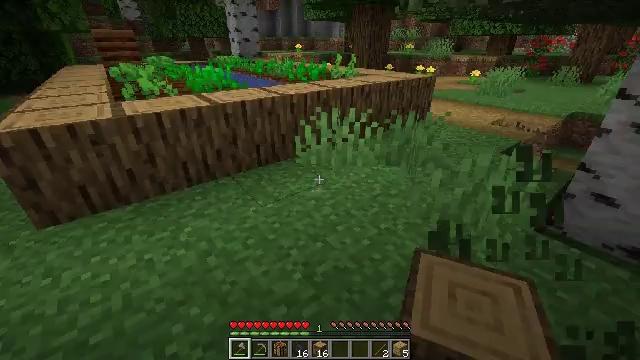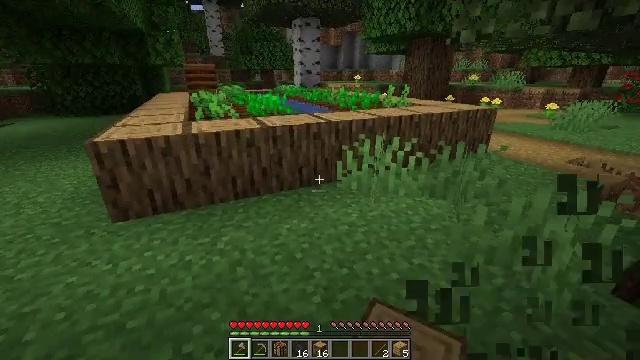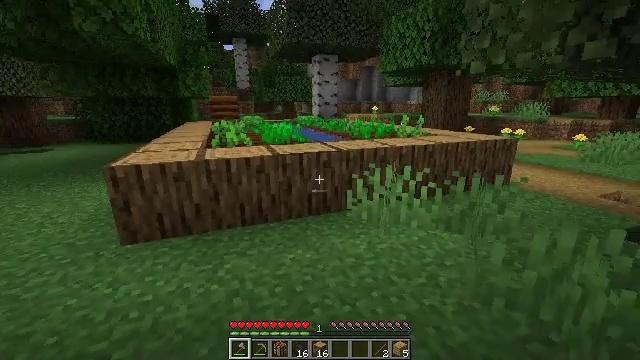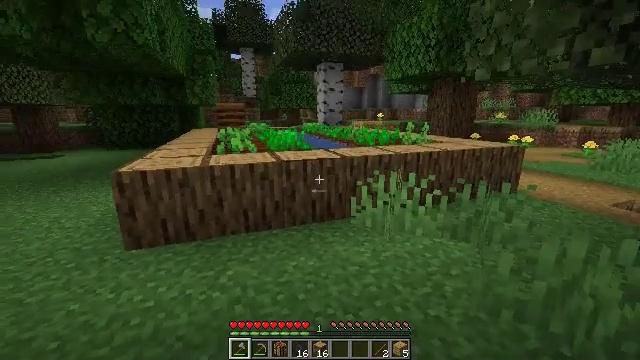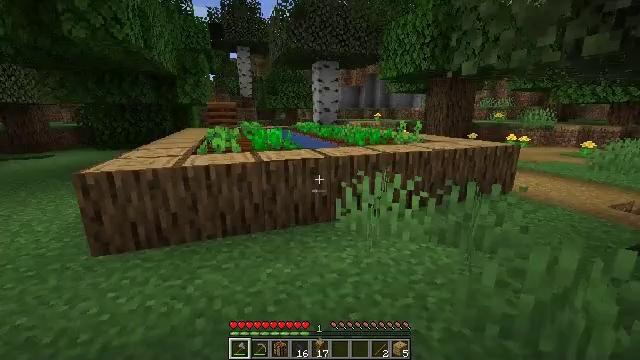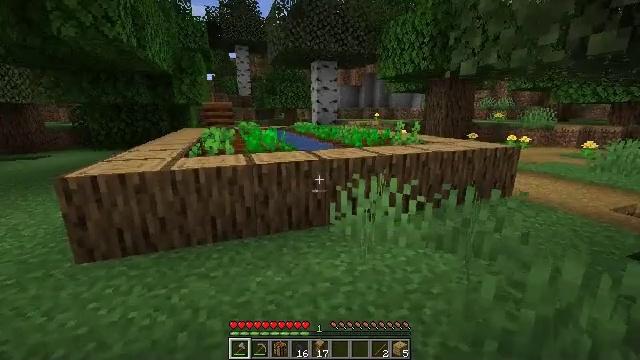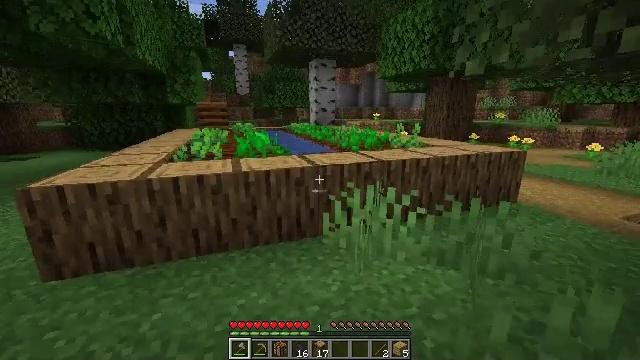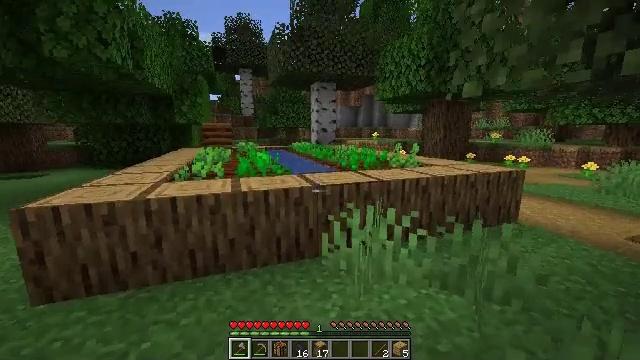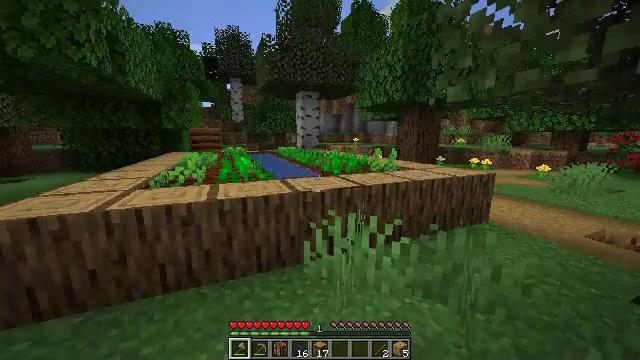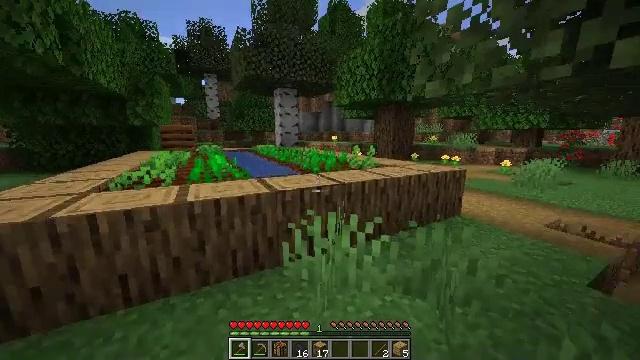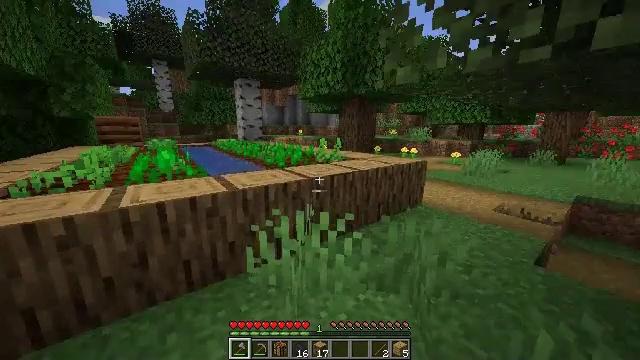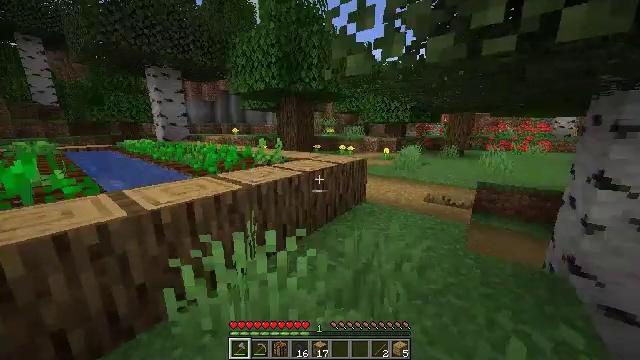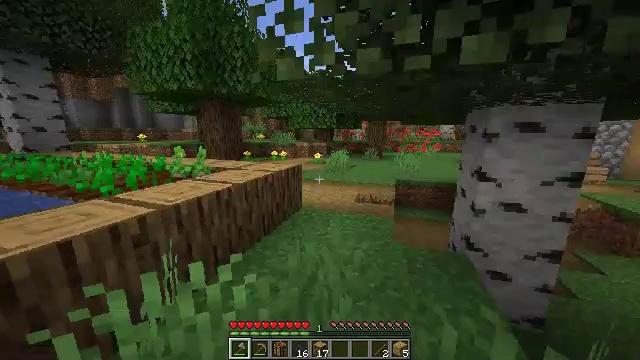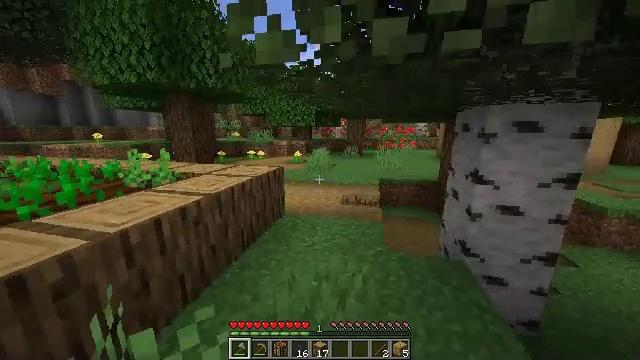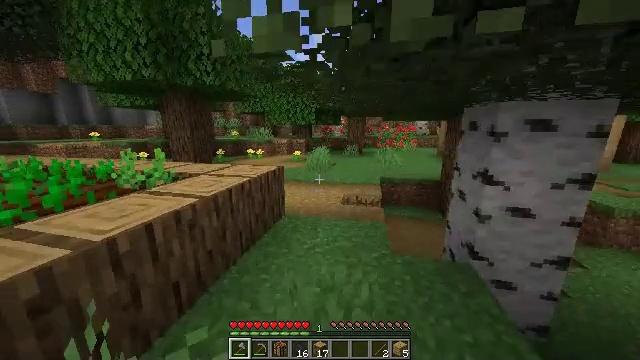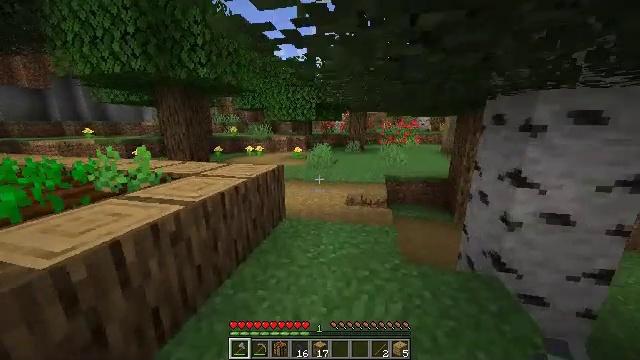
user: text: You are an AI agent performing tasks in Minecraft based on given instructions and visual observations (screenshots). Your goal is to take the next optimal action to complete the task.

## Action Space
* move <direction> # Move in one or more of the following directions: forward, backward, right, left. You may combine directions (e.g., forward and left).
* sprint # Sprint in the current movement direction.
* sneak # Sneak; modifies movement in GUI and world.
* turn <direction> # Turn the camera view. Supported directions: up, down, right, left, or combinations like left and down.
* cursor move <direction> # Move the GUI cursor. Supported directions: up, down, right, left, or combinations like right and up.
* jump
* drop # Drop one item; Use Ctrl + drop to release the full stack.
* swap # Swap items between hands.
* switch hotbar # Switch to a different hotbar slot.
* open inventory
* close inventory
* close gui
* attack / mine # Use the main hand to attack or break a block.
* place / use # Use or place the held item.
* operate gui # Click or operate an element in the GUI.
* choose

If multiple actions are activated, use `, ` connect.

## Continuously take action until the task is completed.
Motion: motion action
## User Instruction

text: Mine the yellow bed to pick it up.
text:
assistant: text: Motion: move forward and move right, turn left and up
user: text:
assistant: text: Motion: move forward and move right, turn left and up
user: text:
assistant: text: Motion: move forward and move right, turn left and up
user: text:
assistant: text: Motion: move forward and move right
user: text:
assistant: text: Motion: move forward
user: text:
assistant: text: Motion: move forward, sprint
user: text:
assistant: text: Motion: move forward, sprint, turn up
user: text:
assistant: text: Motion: move forward, sprint, turn right
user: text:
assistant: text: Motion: move forward, sprint, turn right
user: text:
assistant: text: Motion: move forward, sprint, turn right and down
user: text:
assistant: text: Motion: move forward, sprint, turn right
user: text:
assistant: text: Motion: move forward, sprint, turn right and up
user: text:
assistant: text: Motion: move forward, sprint, turn right
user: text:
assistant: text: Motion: move forward, sprint
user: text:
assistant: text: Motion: move forward, sprint, turn down
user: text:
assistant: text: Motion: move forward, sprint, turn down
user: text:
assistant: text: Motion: move forward, sprint, turn left and down
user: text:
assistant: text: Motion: move forward, sprint, turn left and down
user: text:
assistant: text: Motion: move forward, sprint, turn left and down
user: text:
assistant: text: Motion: move forward, sprint, turn left and down, jump
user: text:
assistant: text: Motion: move forward, sprint, turn left, jump
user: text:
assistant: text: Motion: move forward, sprint, turn left, jump
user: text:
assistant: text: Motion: move forward, sprint, jump
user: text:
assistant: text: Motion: move forward, sprint, jump
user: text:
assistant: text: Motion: move forward, sprint, jump
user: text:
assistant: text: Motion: move forward, sprint, jump
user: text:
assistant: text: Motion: move forward, sprint, turn up, jump
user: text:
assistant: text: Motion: move forward, sprint, turn right and up, jump
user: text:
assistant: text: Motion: move forward, sprint, turn right and up, jump
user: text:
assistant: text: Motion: move forward, sprint, jump